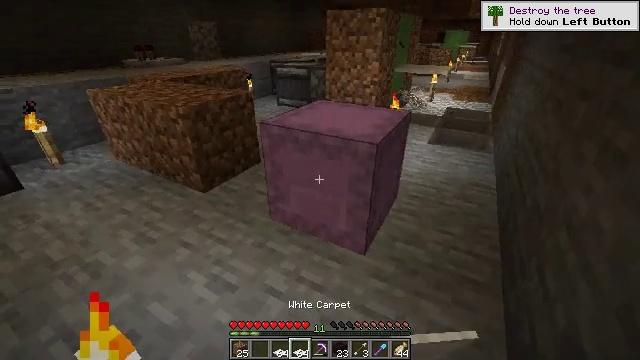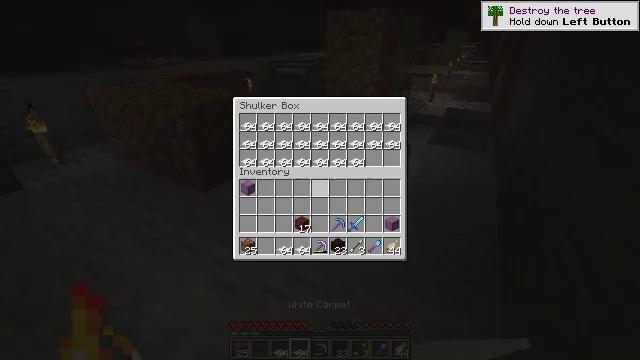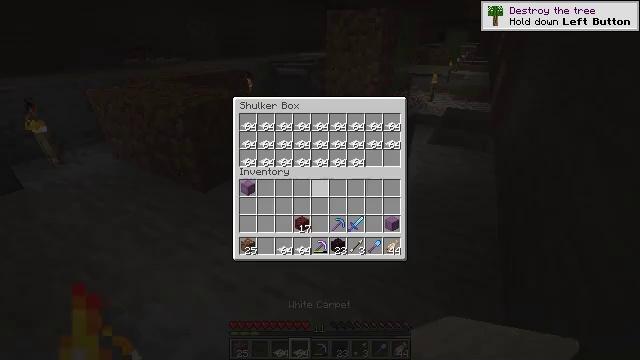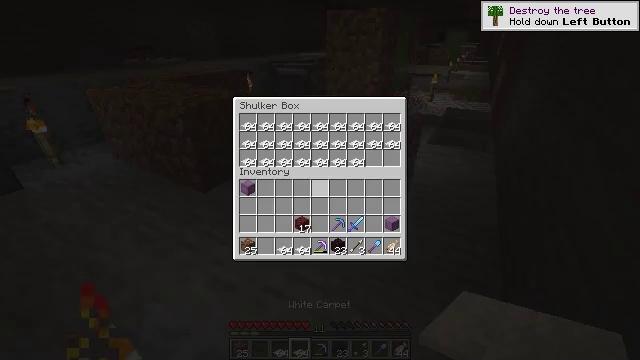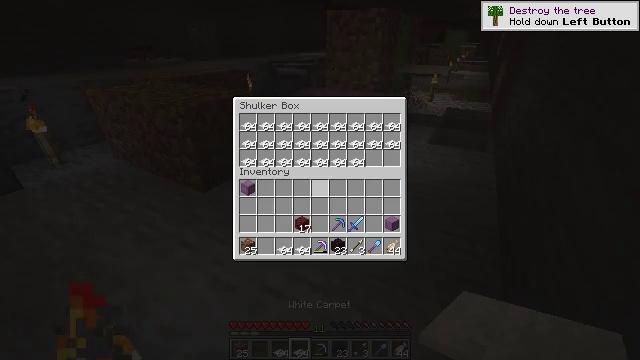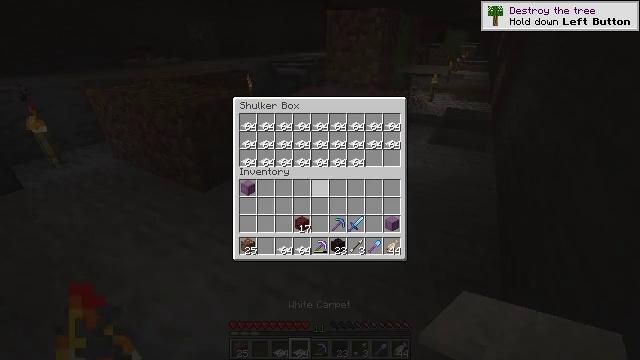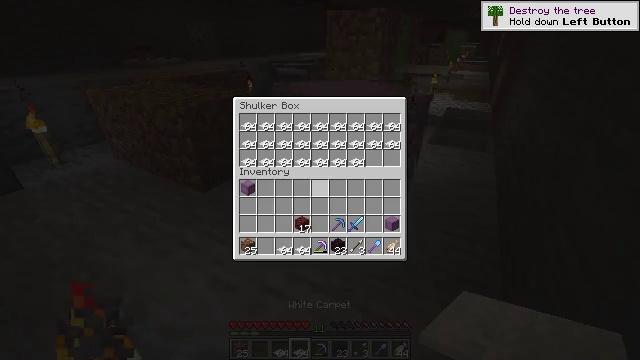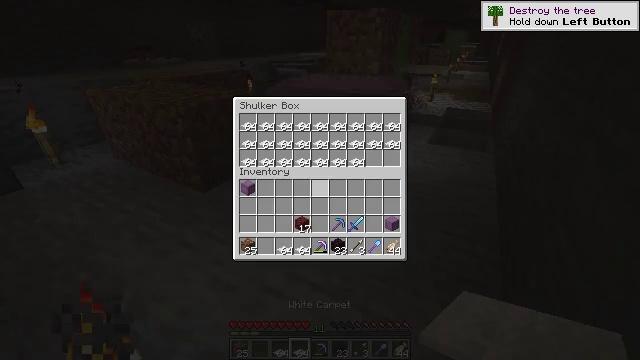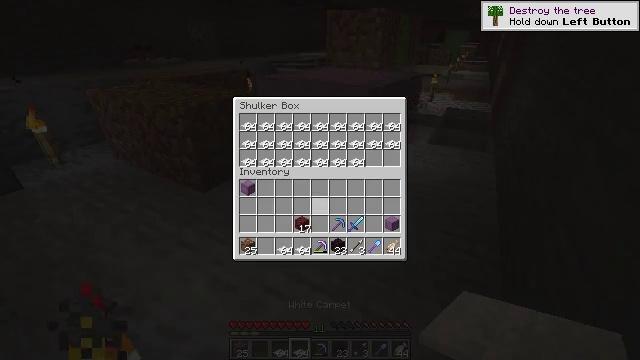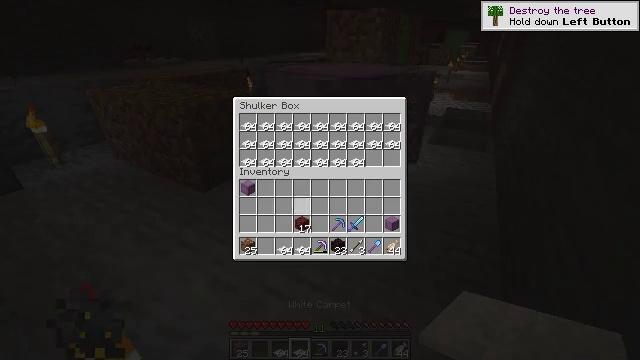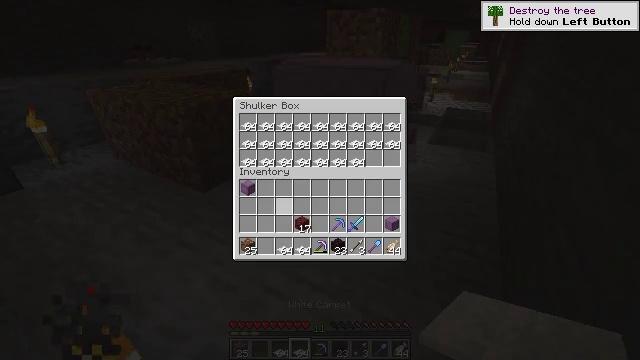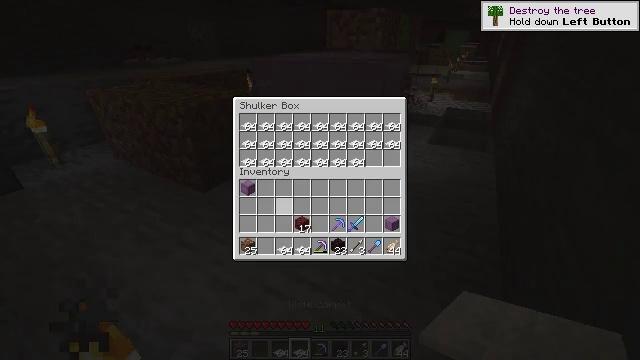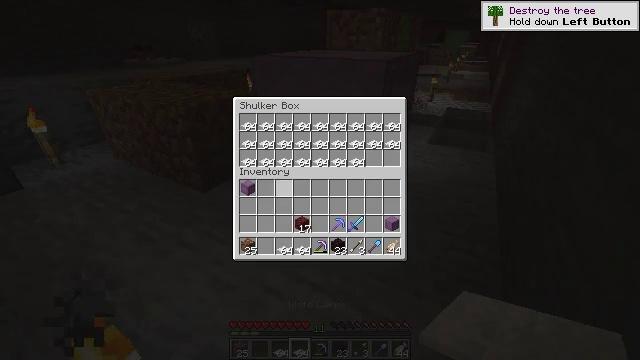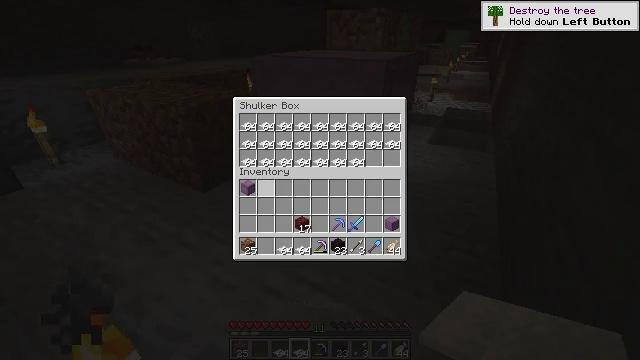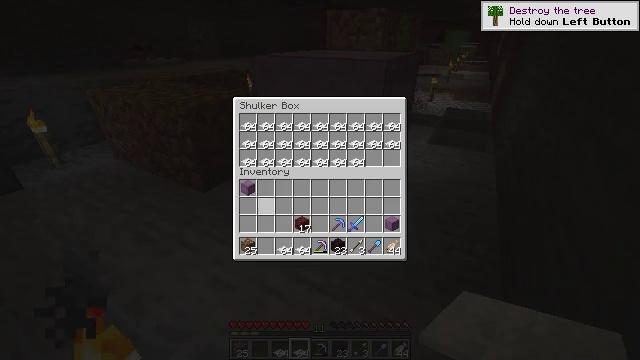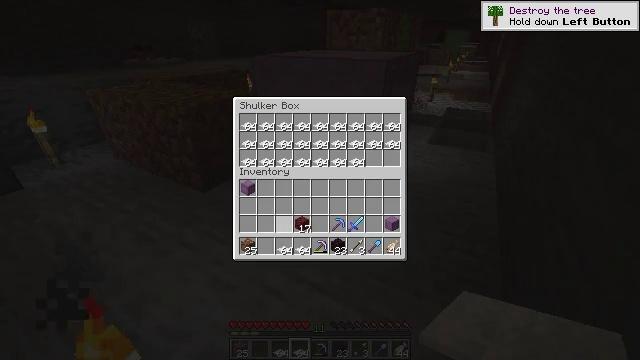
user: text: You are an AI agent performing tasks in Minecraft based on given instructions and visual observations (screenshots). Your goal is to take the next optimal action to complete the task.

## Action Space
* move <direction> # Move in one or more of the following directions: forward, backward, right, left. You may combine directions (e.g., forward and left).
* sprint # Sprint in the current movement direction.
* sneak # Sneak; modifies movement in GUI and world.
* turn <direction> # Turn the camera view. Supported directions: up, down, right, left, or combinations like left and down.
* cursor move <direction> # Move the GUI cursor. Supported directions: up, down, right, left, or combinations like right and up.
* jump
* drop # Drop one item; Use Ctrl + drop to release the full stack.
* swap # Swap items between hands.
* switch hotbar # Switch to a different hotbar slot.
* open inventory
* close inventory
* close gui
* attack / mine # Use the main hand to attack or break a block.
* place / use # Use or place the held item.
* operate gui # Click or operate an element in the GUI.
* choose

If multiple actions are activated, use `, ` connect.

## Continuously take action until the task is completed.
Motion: motion action
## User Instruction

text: Attack the shulker box to pick it up.
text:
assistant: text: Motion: open gui
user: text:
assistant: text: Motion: no_op
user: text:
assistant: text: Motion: no_op
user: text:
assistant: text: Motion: no_op
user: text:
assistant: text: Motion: cursor move down
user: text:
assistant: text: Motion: no_op
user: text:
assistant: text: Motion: no_op
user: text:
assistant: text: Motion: no_op
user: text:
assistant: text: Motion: sneak, cursor move left
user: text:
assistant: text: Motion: sneak, cursor move left
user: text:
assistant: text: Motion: sneak, cursor move left
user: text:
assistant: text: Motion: sneak, cursor move up
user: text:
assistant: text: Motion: sneak
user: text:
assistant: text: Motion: sneak, cursor move down
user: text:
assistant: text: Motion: sneak, cursor move right and down
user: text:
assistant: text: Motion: sneak, cursor move down
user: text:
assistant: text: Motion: sneak
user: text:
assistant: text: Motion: sneak
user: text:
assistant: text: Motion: sneak
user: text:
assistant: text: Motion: sneak, choose
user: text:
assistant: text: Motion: sneak, cursor move right, choose
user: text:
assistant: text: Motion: sneak, cursor move right
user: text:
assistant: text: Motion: sneak
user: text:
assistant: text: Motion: sneak, choose
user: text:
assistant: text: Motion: sneak, choose
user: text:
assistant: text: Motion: sneak
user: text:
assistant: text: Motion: sneak
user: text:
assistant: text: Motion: sneak
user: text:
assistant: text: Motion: sneak
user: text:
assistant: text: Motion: sneak